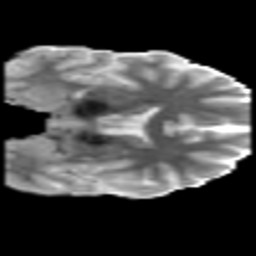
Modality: MD
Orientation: coronal
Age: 30
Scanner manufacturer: philips
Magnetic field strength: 3 T
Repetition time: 8.6 s
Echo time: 0.127 s